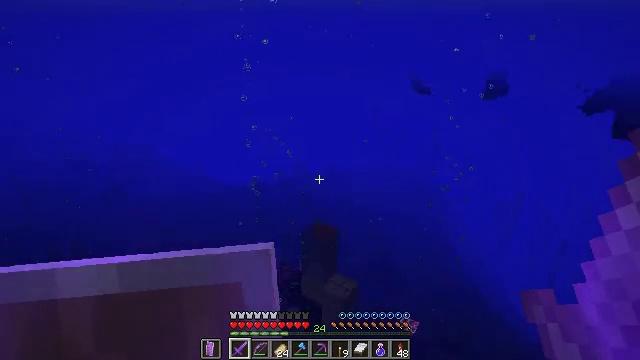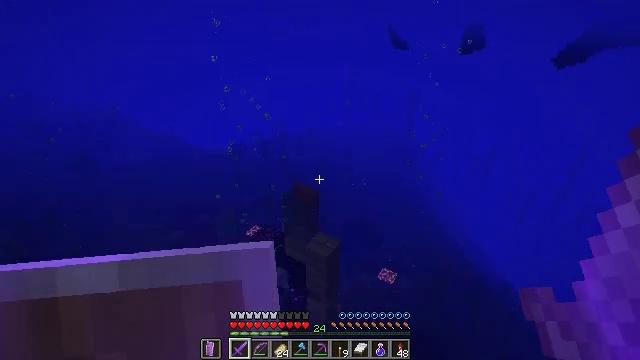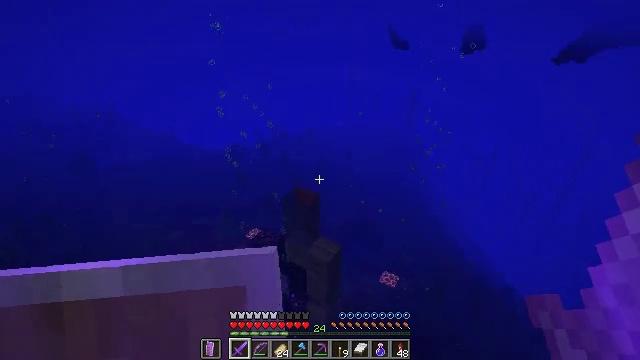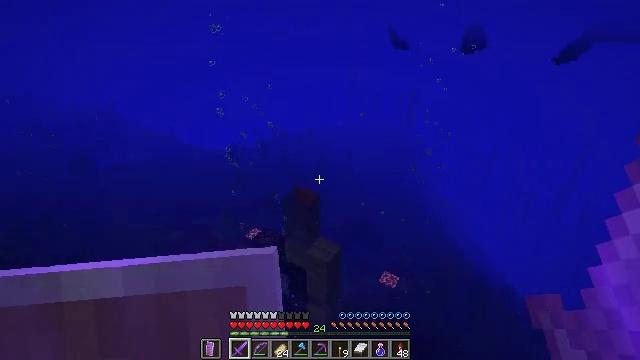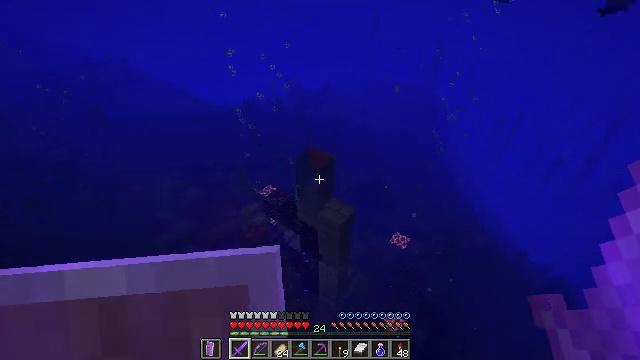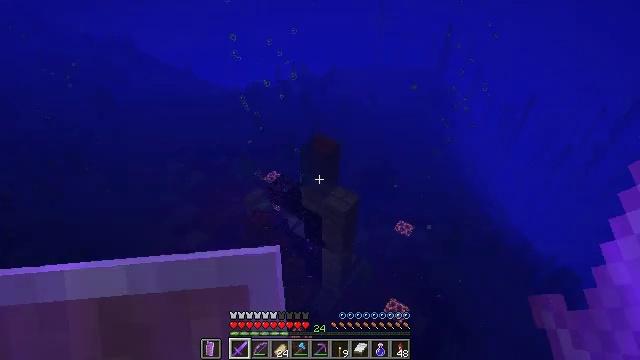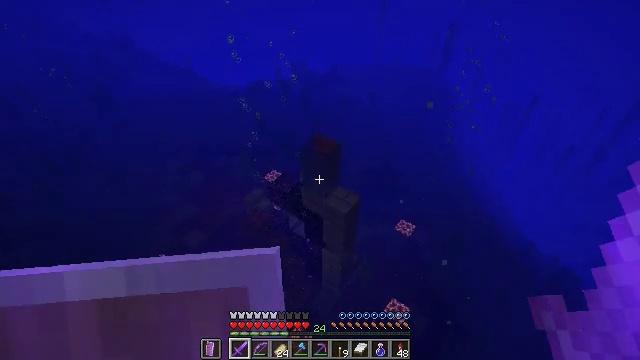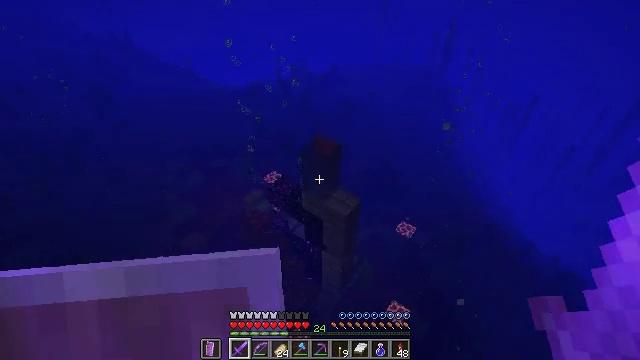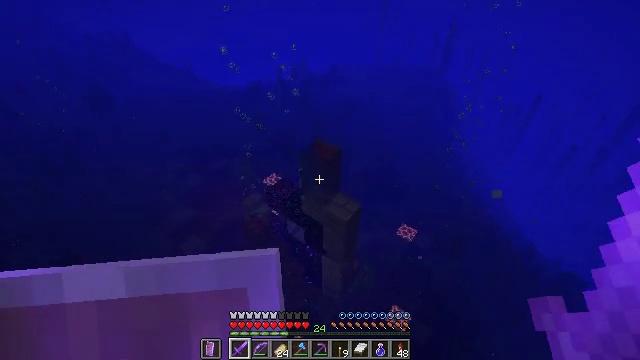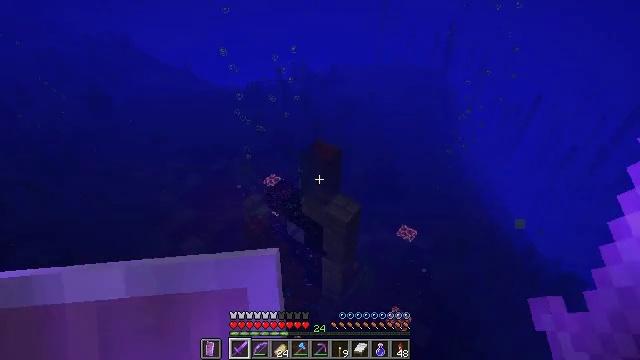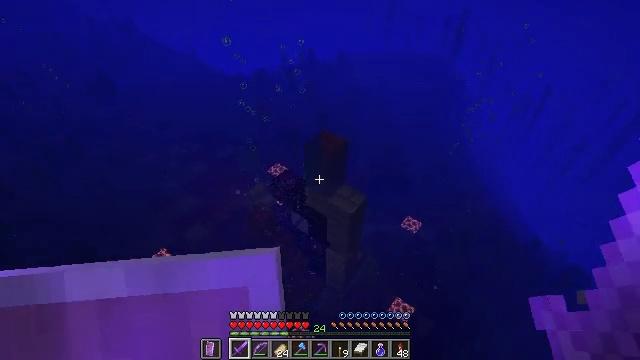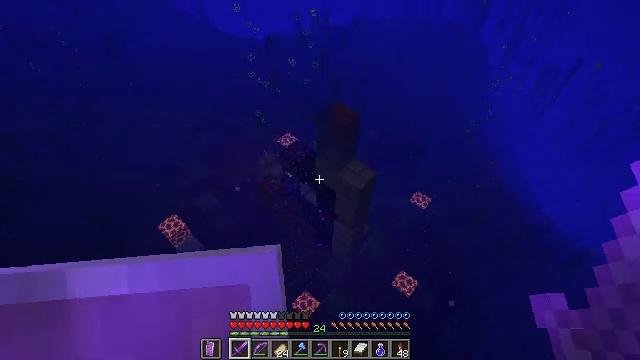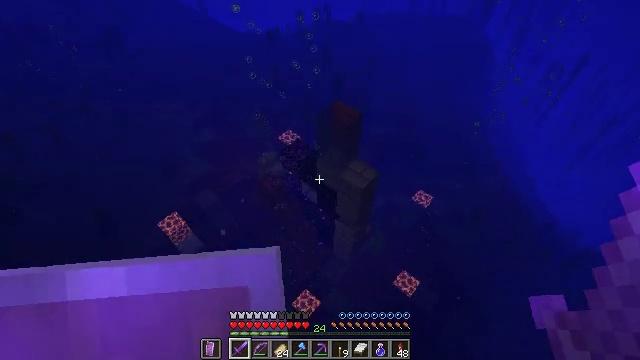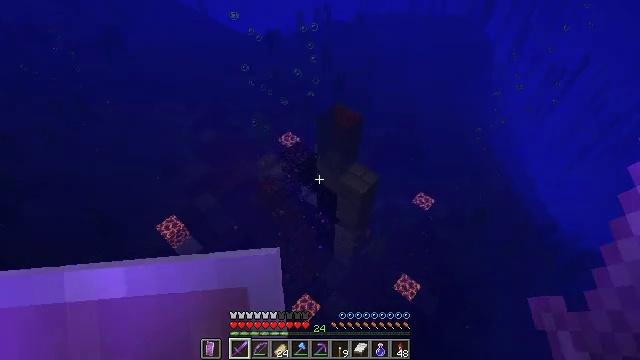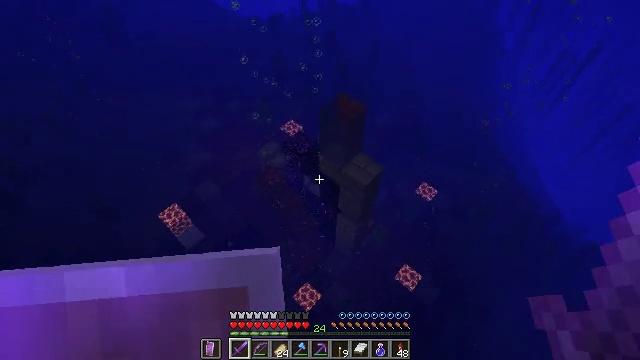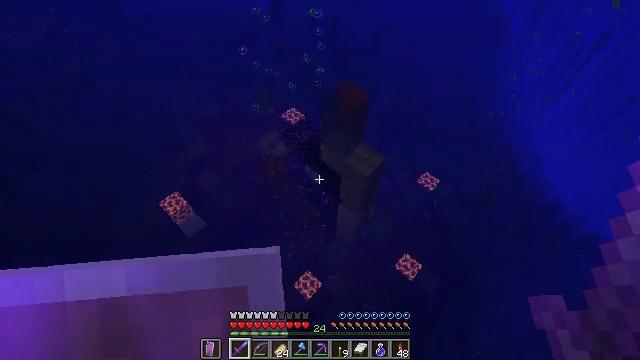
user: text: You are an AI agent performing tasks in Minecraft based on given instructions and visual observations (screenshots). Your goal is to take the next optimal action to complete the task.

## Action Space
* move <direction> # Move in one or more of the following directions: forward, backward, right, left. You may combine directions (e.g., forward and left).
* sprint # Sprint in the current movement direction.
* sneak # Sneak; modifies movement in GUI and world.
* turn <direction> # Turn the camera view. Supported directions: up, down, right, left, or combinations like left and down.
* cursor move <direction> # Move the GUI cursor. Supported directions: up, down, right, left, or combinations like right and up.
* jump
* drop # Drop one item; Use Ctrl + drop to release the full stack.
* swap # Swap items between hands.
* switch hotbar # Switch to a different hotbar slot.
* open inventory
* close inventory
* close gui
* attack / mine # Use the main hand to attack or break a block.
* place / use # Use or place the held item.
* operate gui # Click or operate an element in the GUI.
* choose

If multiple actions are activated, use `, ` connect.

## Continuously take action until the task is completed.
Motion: motion action
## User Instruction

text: Drop stone brick stairs.
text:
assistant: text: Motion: move forward, turn right and down
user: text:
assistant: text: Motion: move forward
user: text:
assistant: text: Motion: move forward
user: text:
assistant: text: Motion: move forward, turn left and down
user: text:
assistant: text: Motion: move forward, turn left and down
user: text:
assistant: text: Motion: move forward
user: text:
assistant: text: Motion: move forward
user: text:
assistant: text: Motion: move forward
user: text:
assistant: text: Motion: move forward
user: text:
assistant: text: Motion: move forward, turn left and down
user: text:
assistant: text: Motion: move forward, turn left and down
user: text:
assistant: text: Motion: move forward
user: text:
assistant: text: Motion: move forward
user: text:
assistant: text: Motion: move forward, turn down
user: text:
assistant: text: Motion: move forward, turn down
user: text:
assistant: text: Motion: move forward, turn down
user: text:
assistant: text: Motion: move forward
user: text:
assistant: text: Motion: move forward, turn down
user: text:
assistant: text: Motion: move forward, turn down
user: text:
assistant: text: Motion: move forward, turn down
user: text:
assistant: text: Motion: move forward
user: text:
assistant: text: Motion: move forward
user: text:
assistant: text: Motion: move forward
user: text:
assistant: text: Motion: move forward
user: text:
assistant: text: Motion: no_op
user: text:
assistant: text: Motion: no_op
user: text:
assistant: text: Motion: no_op
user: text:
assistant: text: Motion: no_op
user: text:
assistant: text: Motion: no_op
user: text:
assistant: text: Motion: no_op